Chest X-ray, PA view. Patient: 67 years old, sex F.
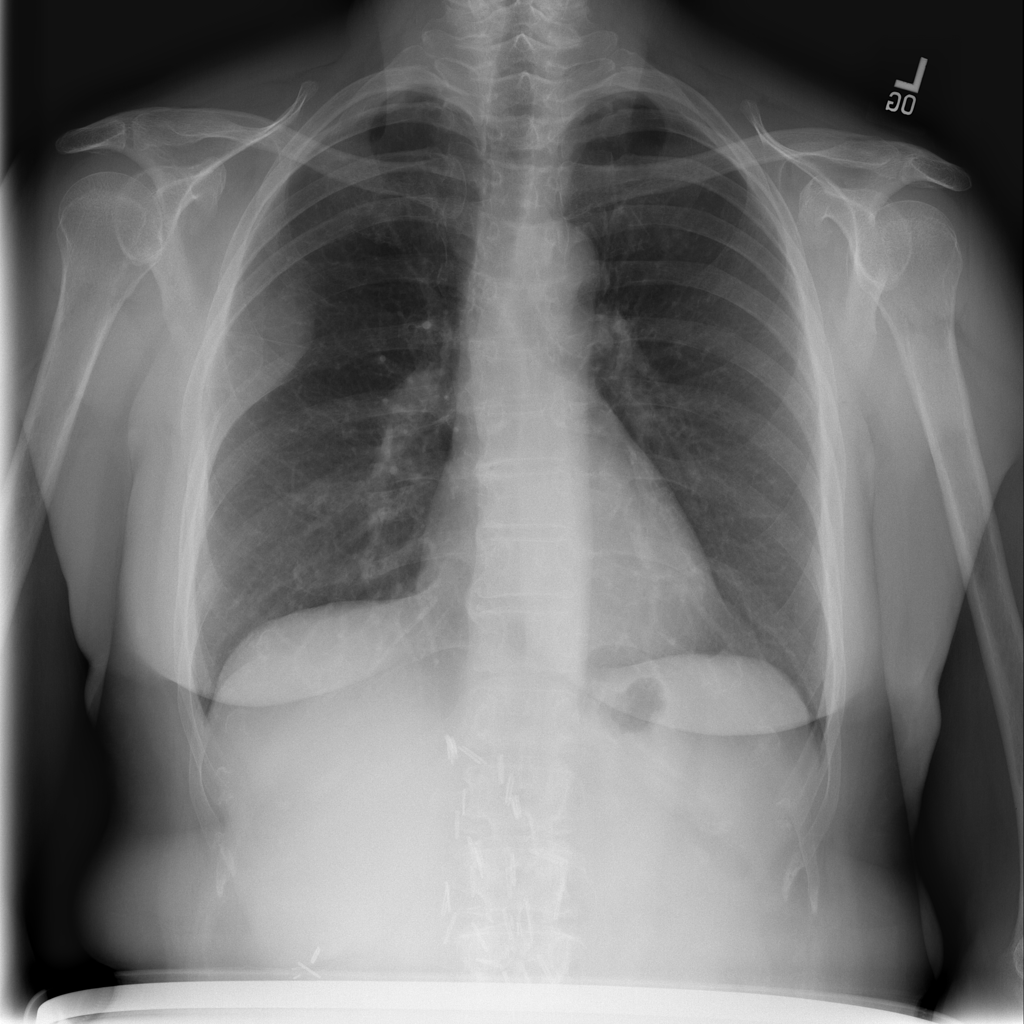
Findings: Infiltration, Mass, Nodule